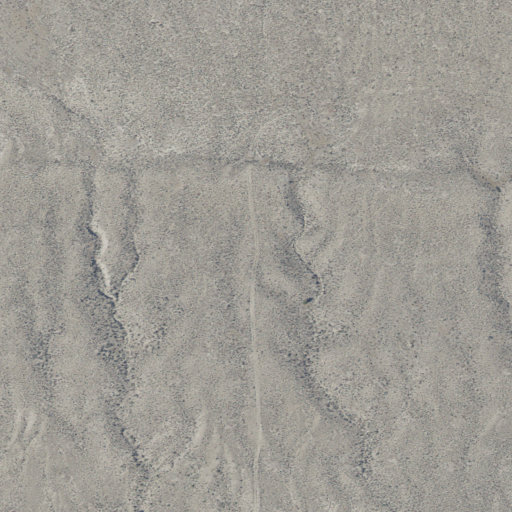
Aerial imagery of depression(s) in Utah named Matlin Basin containing only shrub